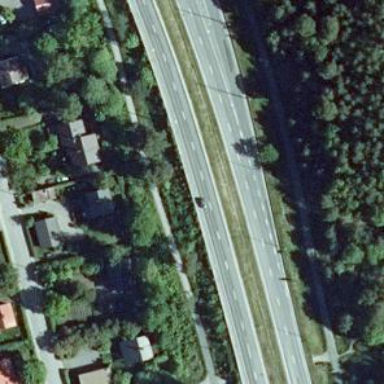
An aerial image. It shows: Motorway junction.